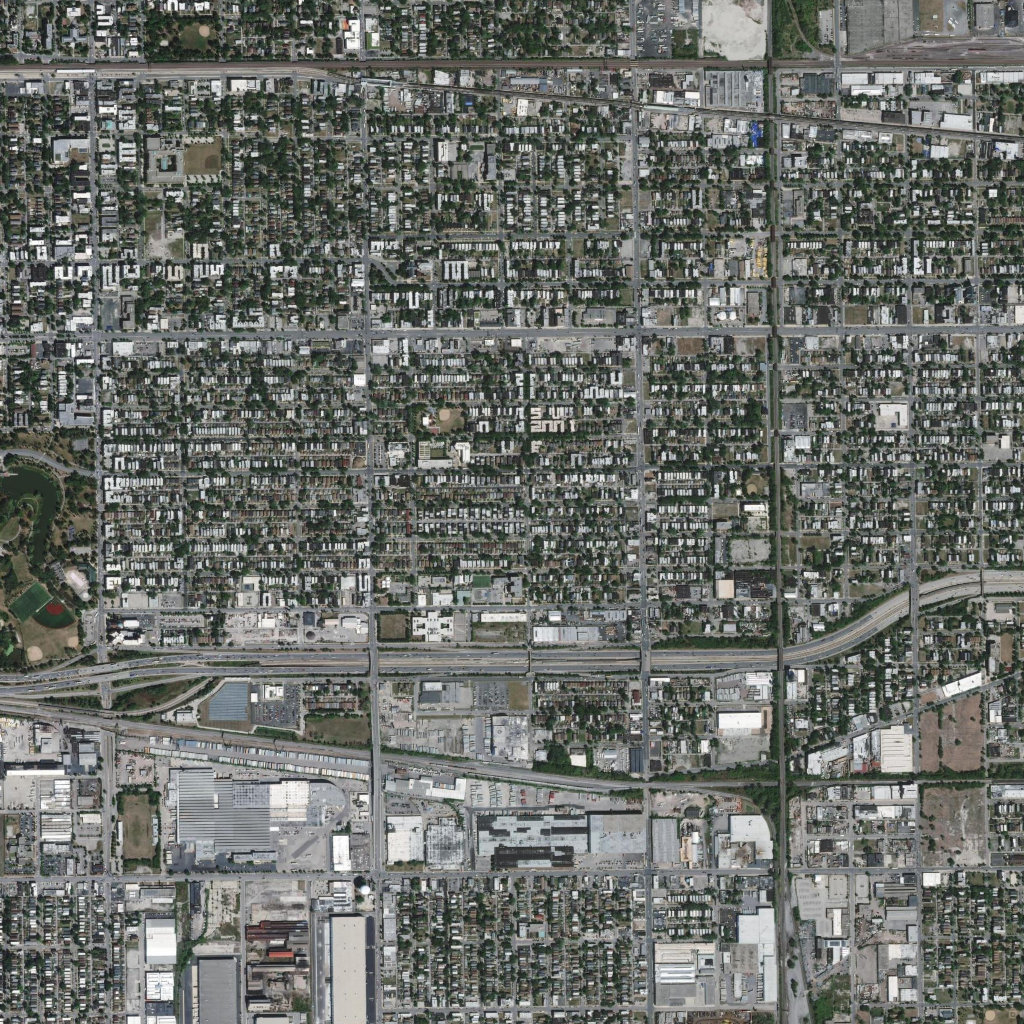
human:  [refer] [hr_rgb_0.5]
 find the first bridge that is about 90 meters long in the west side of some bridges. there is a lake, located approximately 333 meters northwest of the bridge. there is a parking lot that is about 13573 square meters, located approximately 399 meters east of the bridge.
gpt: <box>[[8, 64, 11, 65, 0]]</box>

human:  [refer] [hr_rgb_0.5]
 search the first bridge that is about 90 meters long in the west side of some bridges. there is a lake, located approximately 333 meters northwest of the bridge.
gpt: <box>[[8, 64, 11, 65, 0]]</box>

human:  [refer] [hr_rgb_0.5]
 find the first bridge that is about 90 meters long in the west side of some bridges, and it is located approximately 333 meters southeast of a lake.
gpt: <box>[[8, 64, 11, 65, 0]]</box>